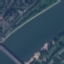
Land use / land cover: River